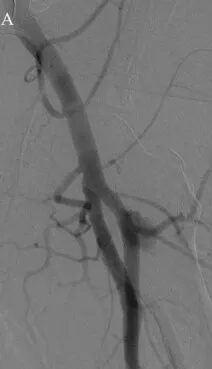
(A) Initial angiogram depicting the left profunda femoral artery pseudoaneurysm.
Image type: radiology (ct)